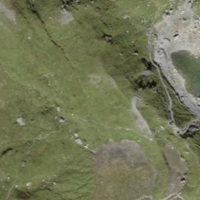
EUNIS habitat code: 23
Species observed at this site:
Phoenicurus ochruros
Aglais urticae
Colias croceus
Pontia callidice